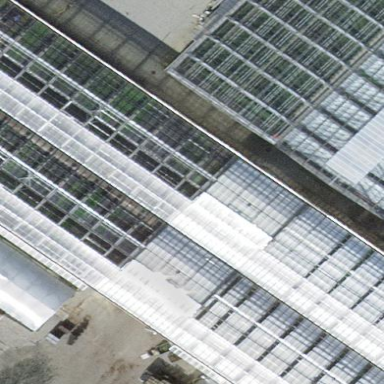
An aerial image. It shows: Greenhouse.